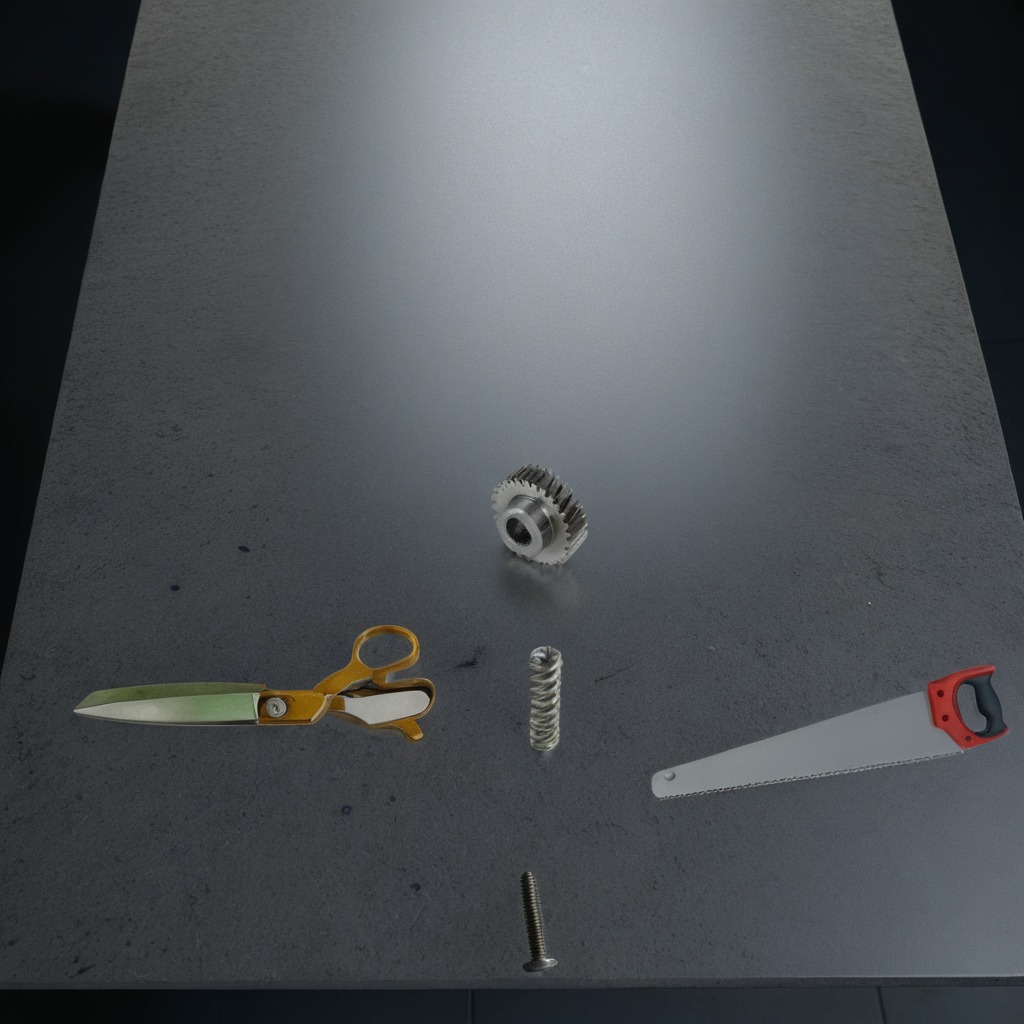
A steel gear with teeth, a metal machine screw, a coiled metal spring, a handheld metal saw, and a pair of scissors are lying on a clean granite table inside a workshop at night.